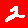
Digit: 2